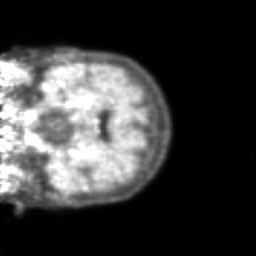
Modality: PET
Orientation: coronal
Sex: female
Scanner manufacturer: ge